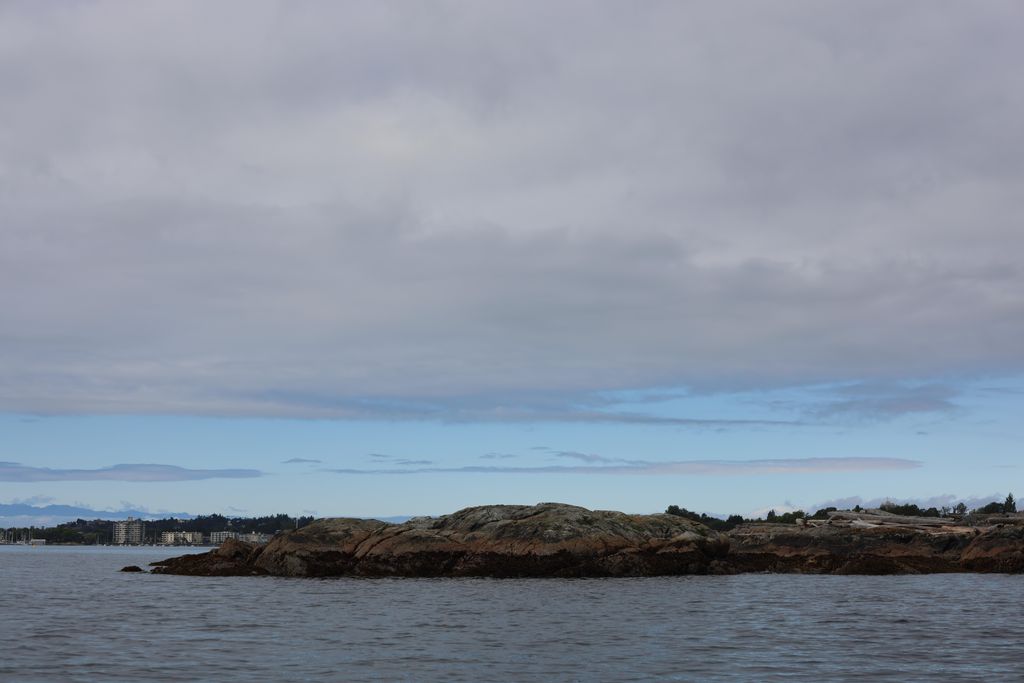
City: victoria